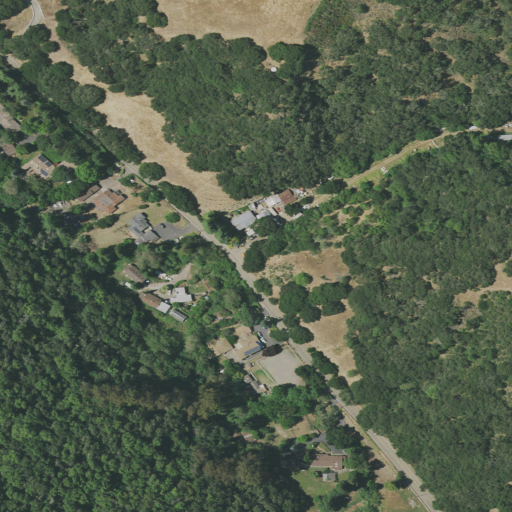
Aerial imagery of valley in California named Cook Canyon containing mixed forest, open development, evergreen forest, low intensity development, and shrub